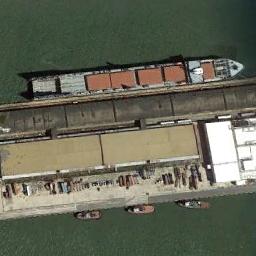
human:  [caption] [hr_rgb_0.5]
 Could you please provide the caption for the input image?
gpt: There are many containers on the ships .

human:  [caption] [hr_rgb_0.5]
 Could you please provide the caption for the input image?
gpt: A green bulk carrier docked by the dock with three small boats next to it, And a lot of cargo on the dock .

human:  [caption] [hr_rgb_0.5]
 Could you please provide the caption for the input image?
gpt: There is a big ship and three small ships in the green water .

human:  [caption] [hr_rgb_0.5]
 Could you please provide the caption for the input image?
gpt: The ship full of cargo is docked at the cargo terminal and some buildings are on the other side of the river .

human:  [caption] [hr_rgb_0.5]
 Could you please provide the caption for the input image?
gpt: The ship is at the harbor with some buildings .